Interaction volume radius: 10 \u00c5
Interaction volume height: 10 \u00c5
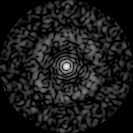
Disorder parameter: 0.8439